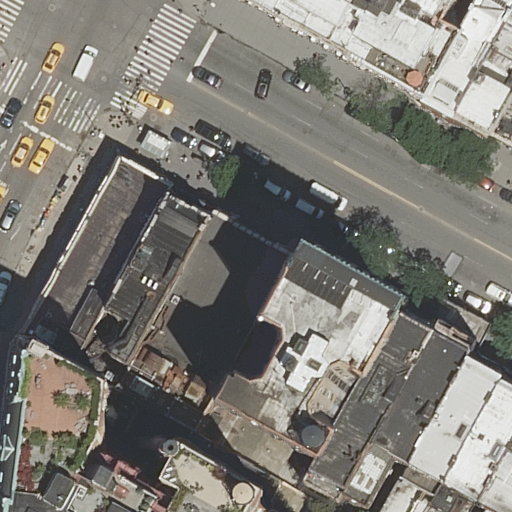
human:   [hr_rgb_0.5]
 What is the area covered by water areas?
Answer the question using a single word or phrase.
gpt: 0m2

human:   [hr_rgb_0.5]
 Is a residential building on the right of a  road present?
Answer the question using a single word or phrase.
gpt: yes

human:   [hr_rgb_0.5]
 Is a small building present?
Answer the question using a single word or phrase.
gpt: yes

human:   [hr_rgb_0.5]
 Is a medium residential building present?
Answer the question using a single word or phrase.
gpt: yes

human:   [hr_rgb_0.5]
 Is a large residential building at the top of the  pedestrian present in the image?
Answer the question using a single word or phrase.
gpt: no

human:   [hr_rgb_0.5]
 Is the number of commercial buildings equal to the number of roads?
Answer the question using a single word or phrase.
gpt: no

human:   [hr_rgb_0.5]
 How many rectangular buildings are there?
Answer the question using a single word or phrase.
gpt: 9

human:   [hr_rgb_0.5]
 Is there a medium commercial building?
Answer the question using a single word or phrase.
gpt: no

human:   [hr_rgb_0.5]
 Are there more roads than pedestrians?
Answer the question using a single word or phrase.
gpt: yes

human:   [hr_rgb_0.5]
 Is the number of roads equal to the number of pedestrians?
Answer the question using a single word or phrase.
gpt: no

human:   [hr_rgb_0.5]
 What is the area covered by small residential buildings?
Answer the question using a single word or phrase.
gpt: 166m2

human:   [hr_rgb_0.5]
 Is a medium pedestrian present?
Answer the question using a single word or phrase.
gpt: no

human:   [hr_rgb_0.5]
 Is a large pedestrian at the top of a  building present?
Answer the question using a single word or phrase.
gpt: no

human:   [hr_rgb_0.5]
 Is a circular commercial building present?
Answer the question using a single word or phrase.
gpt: no

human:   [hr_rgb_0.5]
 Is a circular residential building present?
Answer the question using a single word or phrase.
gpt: no

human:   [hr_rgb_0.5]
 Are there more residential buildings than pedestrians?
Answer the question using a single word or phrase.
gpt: yes

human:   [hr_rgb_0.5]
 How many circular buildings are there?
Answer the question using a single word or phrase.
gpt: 0

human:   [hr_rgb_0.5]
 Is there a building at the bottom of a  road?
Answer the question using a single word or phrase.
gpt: yes

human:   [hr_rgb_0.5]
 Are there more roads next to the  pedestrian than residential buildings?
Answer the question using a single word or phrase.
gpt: no

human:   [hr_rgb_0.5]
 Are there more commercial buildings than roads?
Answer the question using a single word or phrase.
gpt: no

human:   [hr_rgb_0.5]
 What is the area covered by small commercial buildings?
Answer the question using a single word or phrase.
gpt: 0m2

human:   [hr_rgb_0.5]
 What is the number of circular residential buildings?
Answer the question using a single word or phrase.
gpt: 0

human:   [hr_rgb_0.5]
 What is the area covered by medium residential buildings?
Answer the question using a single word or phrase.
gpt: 1715m2

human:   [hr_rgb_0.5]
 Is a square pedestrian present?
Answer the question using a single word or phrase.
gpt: no

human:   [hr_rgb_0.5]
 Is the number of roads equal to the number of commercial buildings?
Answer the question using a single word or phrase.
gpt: no

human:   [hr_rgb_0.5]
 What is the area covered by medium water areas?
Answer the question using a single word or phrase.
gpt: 0m2

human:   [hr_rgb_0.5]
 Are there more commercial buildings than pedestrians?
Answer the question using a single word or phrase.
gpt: no

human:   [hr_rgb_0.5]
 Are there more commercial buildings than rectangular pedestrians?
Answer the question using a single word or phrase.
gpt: no

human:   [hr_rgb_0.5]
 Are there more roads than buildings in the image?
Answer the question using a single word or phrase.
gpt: no

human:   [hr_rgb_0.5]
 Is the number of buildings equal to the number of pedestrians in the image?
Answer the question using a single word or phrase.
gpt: no

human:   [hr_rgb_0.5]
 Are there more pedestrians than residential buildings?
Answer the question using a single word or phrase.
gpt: no

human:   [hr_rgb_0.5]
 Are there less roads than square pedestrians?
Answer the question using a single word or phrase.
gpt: no

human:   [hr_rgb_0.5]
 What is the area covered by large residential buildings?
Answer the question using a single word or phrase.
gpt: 2340m2

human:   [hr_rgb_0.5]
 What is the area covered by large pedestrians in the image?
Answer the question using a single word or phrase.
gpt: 0m2

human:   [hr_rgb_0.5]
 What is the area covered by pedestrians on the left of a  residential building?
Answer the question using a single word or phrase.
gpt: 22m2

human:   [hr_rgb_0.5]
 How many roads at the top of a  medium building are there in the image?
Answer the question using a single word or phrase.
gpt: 9